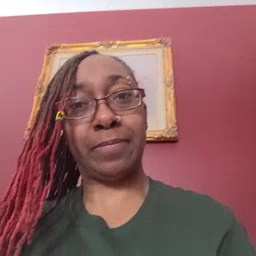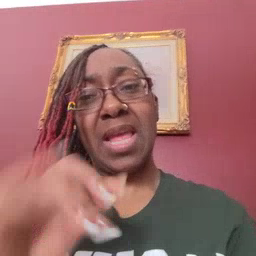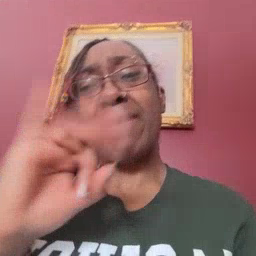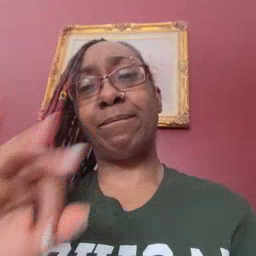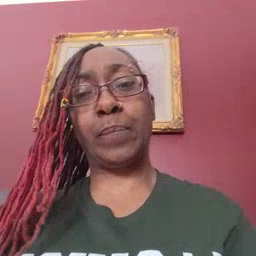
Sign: if